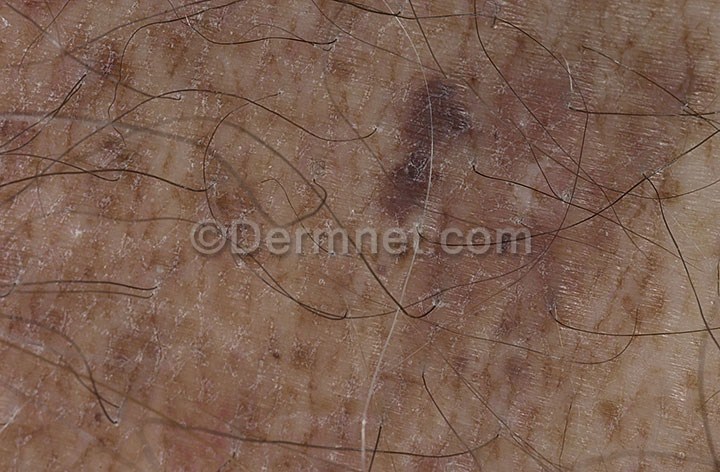
Disease: Melanoma Skin Cancer Nevi and Moles